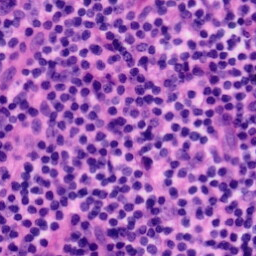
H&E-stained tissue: Tonsil